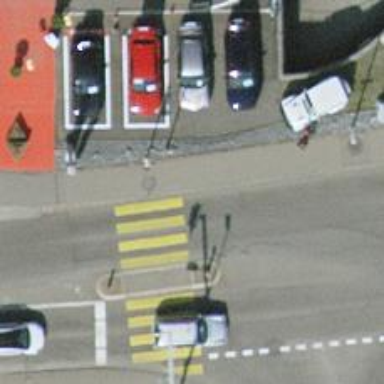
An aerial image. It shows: Footway crossing equipped with traffic signals.